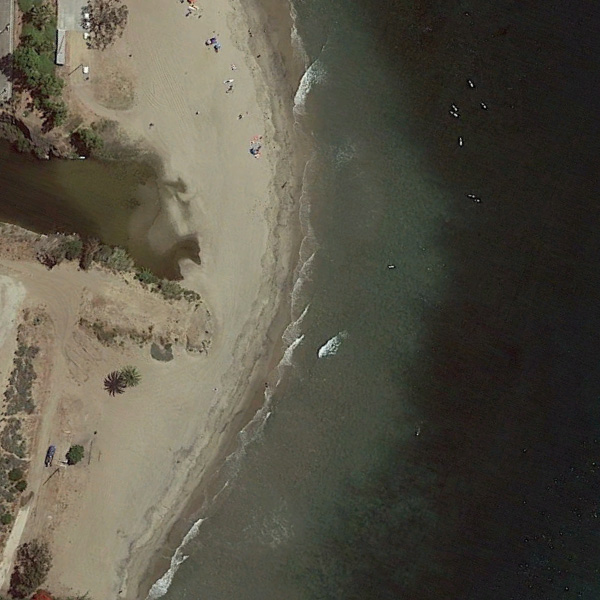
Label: Beach